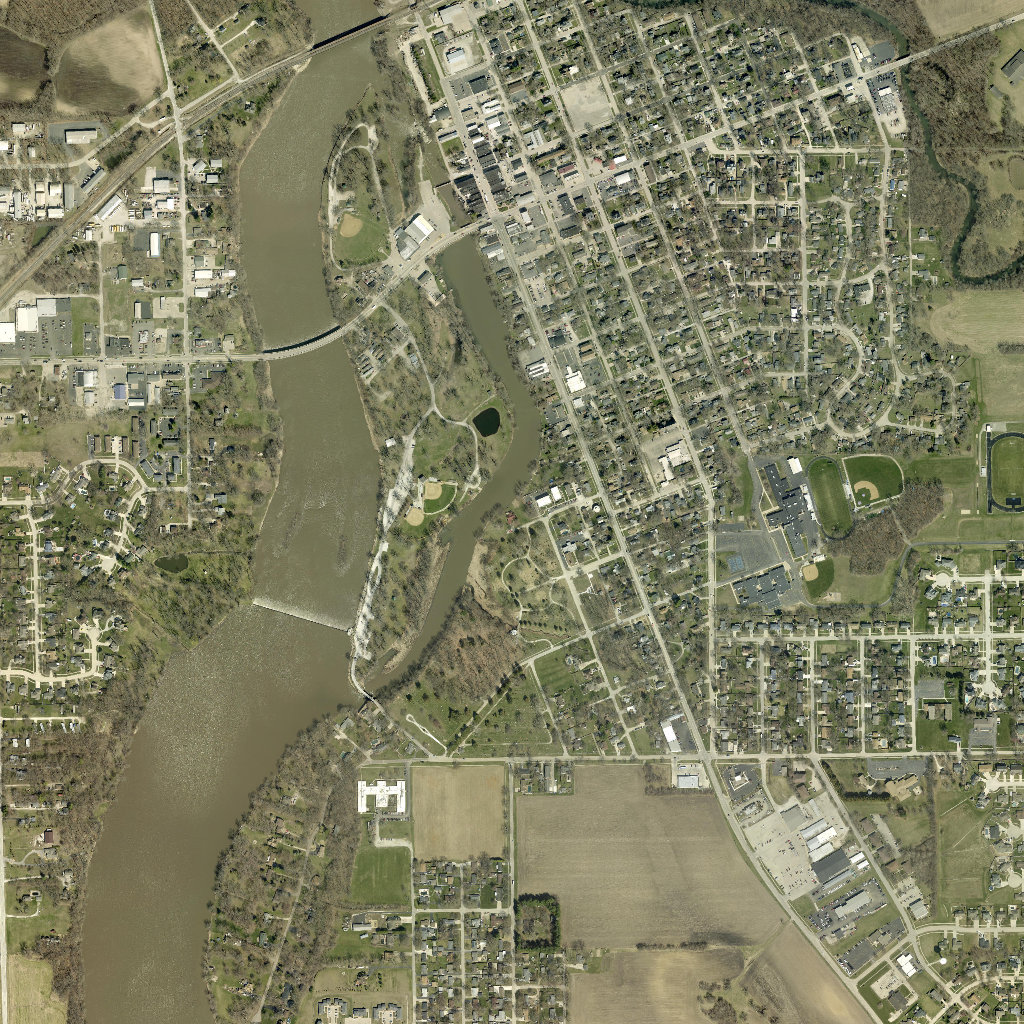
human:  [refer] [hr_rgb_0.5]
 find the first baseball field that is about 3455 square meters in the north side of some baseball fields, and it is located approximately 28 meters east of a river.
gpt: <box>[[40, 46, 44, 50, 0]]</box>